Question: I want my label "The Top Row" to be positioned near the top row of my gridview as I indicated with yellow below,

I tried absolute positioning the lable but when displayed, there are problems with it. What is the best way to do this ? (float right is working like allign left which is not useful and I have tried display block but couldn't find a way with it too)
This is such a basic issue but can not find a solution
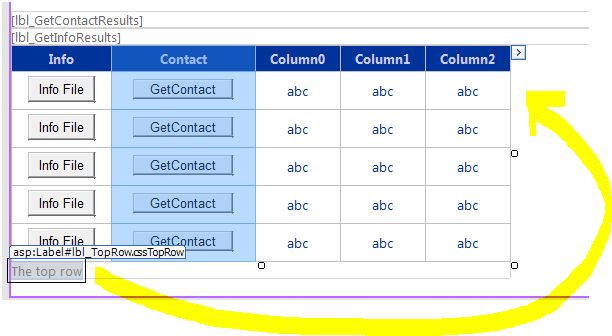
Answer: You simply need to add 'float: left' to both the '<asp:GridView />' and the '<asp:Label />':
## HTML Markup:
'''
<asp:GridView ID="GridView1" runat="server" CellPadding="10"
ForeColor="#333333" style="float: left;" AutoGenerateColumns="False">
<AlternatingRowStyle BackColor="White" ForeColor="#284775" />
<Columns>
<asp:ButtonField ButtonType="Button" Text="Info File" />
<asp:ButtonField ButtonType="Button" Text="Get Contact" />
<asp:BoundField DataField="Column0" HeaderText="Column0" />
<asp:BoundField DataField="Column1" HeaderText="Column1" />
<asp:BoundField DataField="Column2" HeaderText="Column2" />
</Columns>
<EditRowStyle BackColor="#999999" />
<FooterStyle BackColor="#5D7B9D" Font-Bold="True" ForeColor="White" />
<HeaderStyle BackColor="#5D7B9D" Font-Bold="True" ForeColor="White" />
<PagerStyle BackColor="#284775" ForeColor="White" HorizontalAlign="Center" />
<RowStyle BackColor="#F7F6F3" ForeColor="#333333" />
<SelectedRowStyle BackColor="#E2DED6" Font-Bold="True" ForeColor="#333333" />
<SortedAscendingCellStyle BackColor="#E9E7E2" />
<SortedAscendingHeaderStyle BackColor="#506C8C" />
<SortedDescendingCellStyle BackColor="#FFFDF8" />
<SortedDescendingHeaderStyle BackColor="#6F8DAE" />
</asp:GridView>
<asp:Label ID="TopRowLabel" runat="server" style="float: left;" />
'''
## Output: